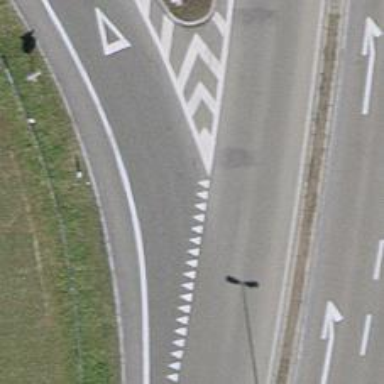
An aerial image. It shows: Road with "give way" sign.